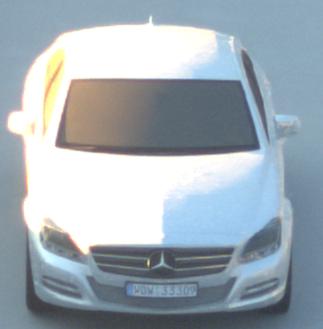
Make: Mercedes-Benz
Model: CLS Coupé 350
Detailed model: CLS-Class (218) Coupé
Model produced from: 2011/01
Model produced until: 2014/07
Doors: 4
Color: white
Road condition: dry road
Daytime: sunrise or sunset
Contrast: medium contrast